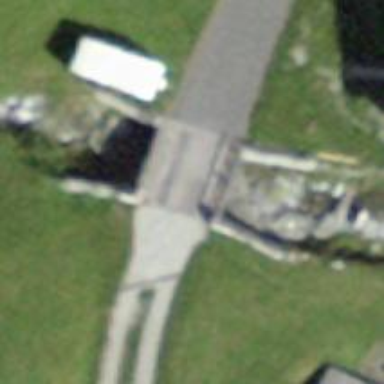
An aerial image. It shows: Service road bridge with concrete surface for lanes.